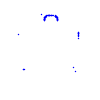
Particle: kaon